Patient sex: F
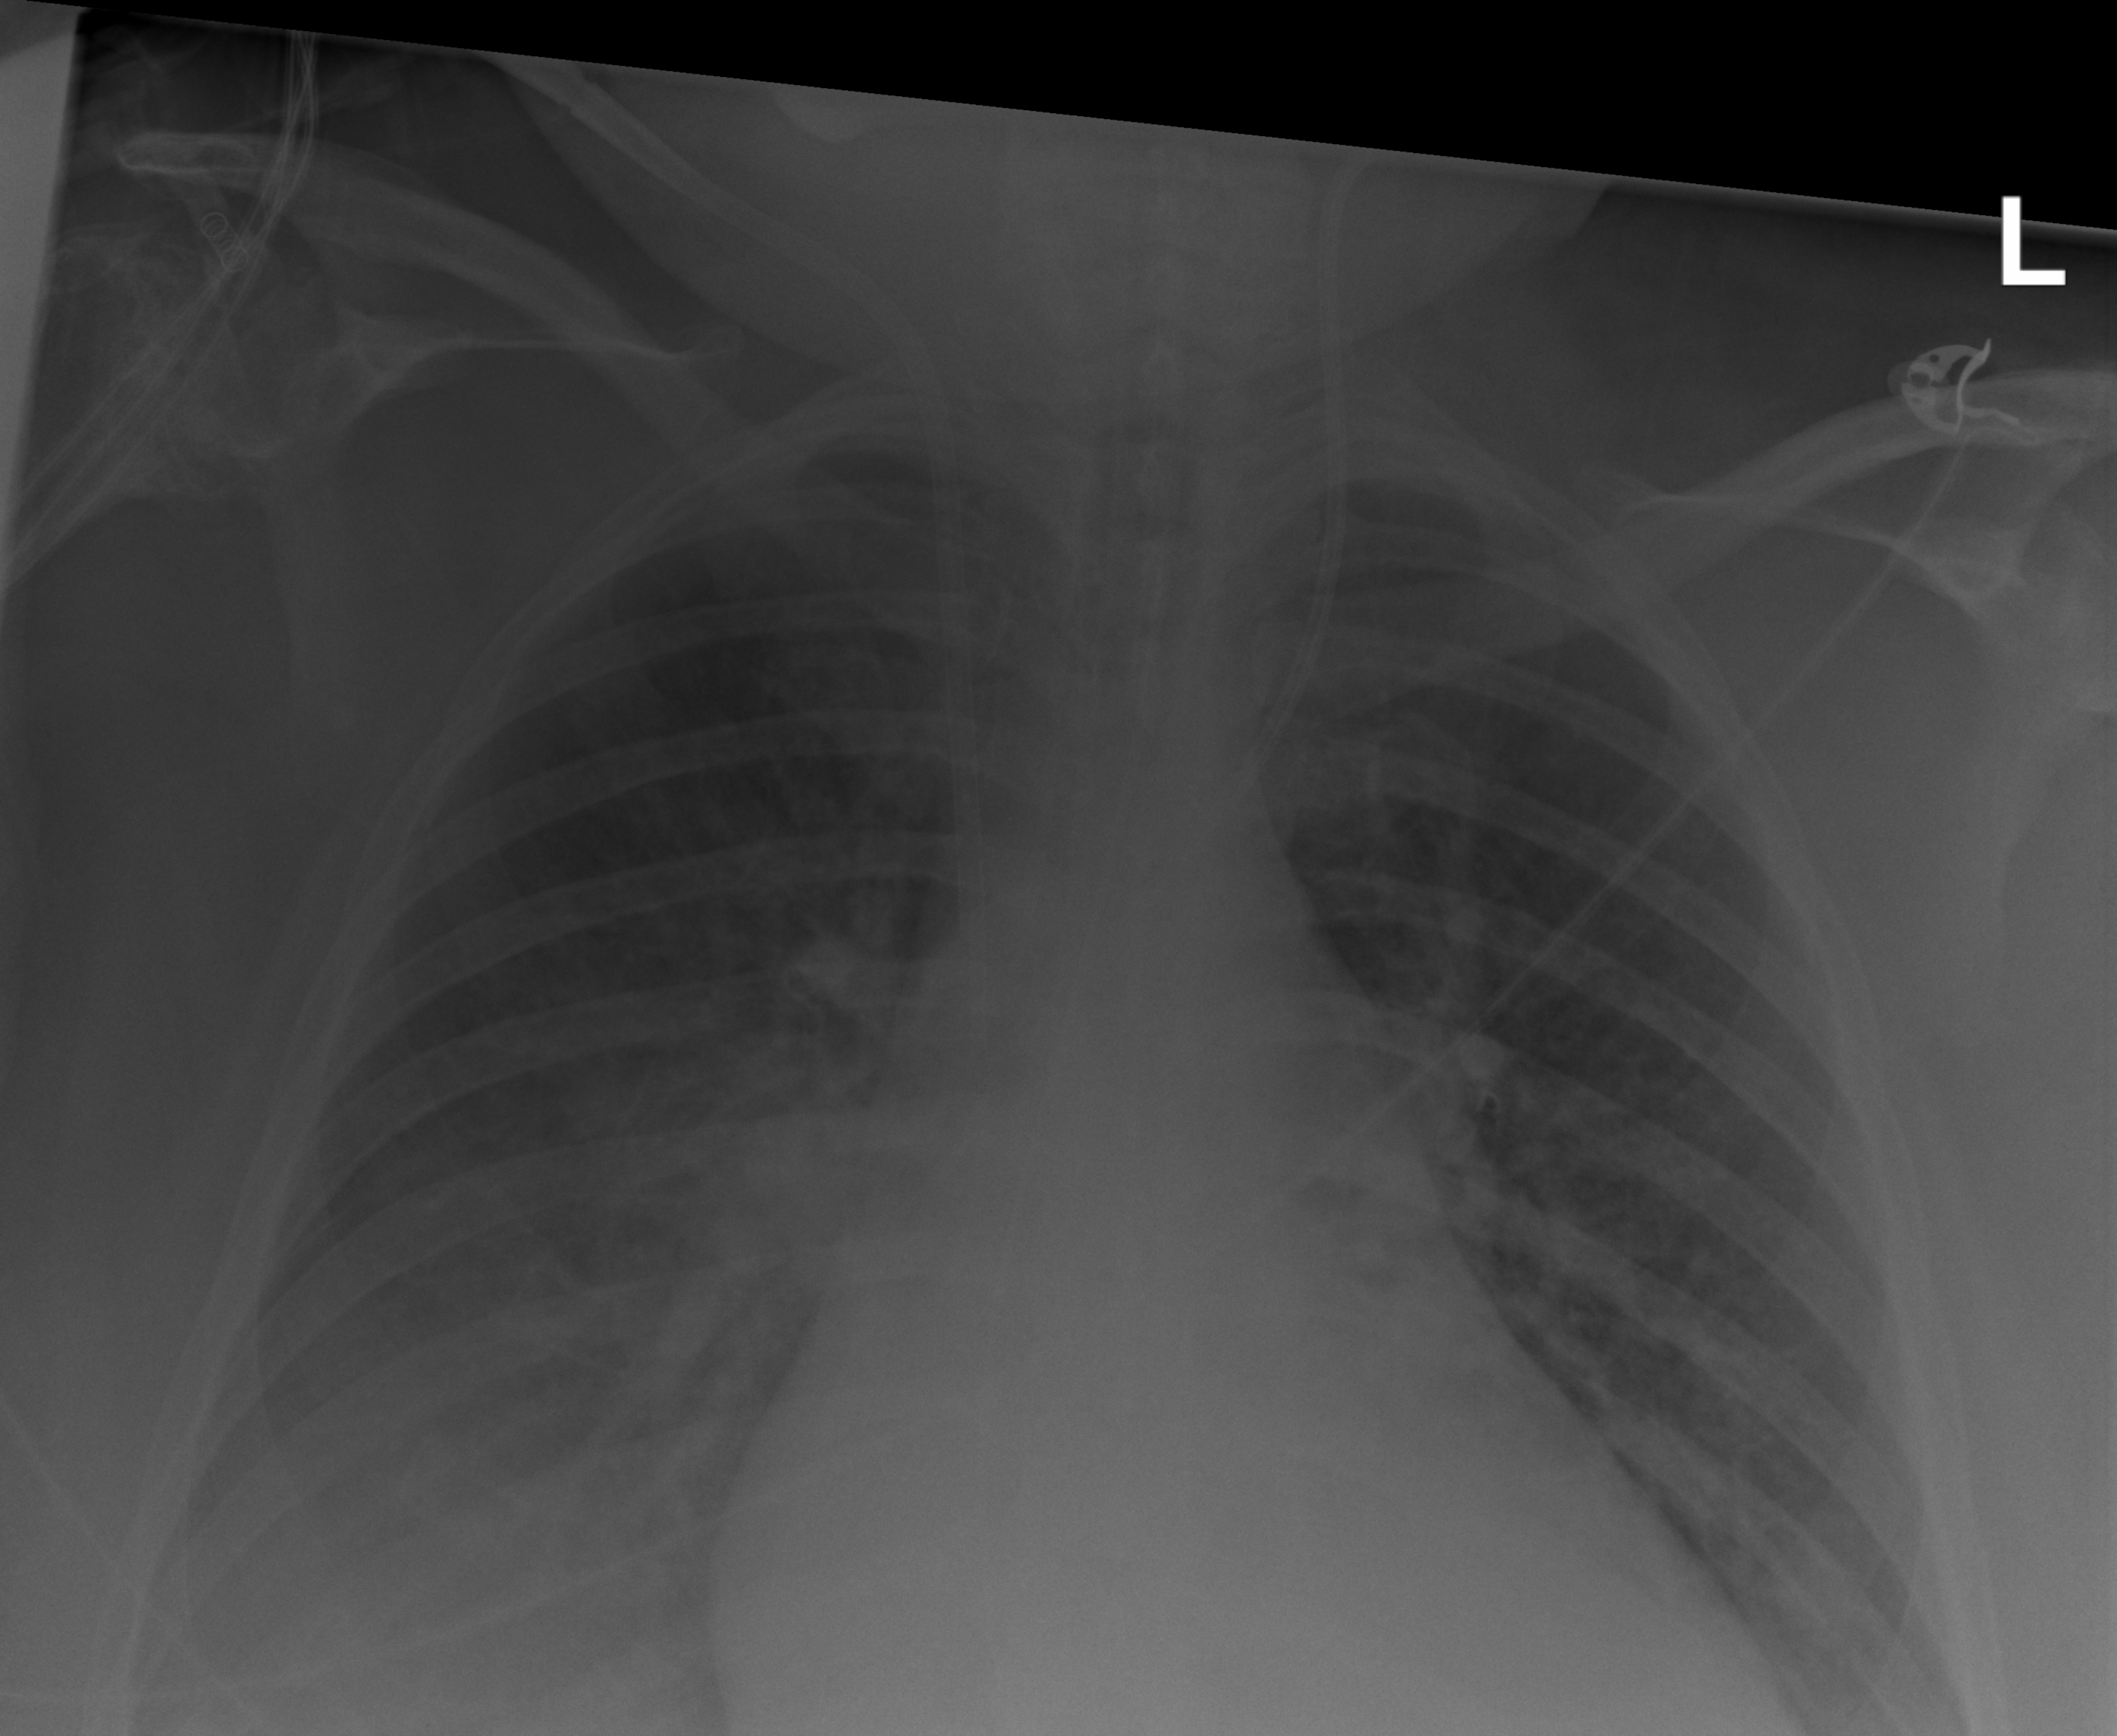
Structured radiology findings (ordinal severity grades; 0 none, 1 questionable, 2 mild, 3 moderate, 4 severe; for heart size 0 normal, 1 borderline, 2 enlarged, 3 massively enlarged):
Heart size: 2
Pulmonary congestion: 3
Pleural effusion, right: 3
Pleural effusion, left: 2
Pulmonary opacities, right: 3
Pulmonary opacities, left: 2
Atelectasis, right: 3
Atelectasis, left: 3